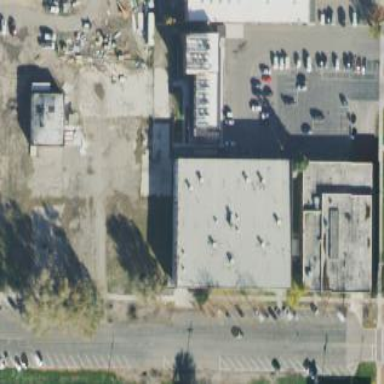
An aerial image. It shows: Commercial building.